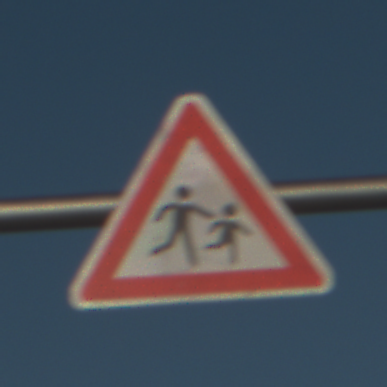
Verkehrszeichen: KinderLinks
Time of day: SunriseSunset
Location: Outdoor (Nature)
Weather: Clear
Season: NotSpecified
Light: Natural